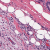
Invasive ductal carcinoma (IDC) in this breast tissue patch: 0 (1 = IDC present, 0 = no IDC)